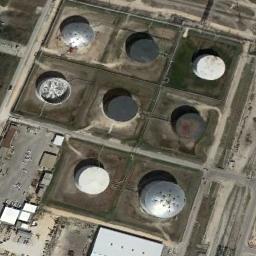
Label: storage tanks